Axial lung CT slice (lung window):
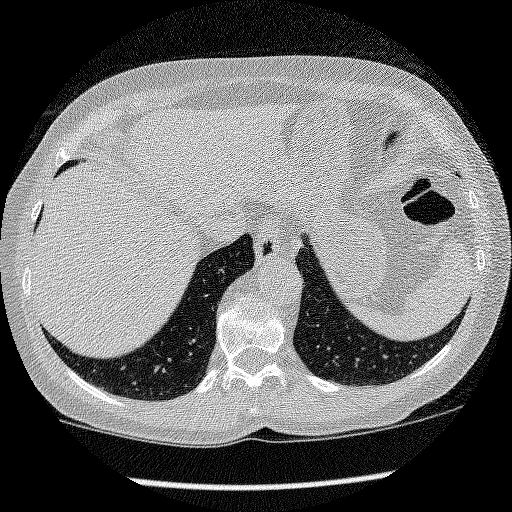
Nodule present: no